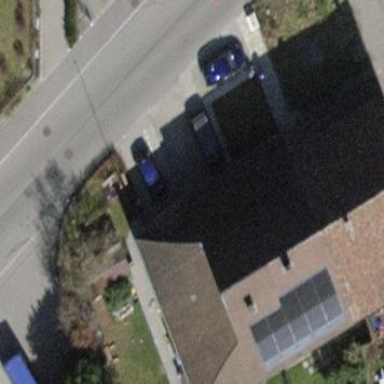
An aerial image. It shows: Gabled roof house.